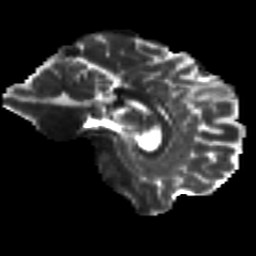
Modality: T2w
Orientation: sagittal
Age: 34
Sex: male
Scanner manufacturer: siemens
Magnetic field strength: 3 T
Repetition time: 8.8 s
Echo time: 0.085 s